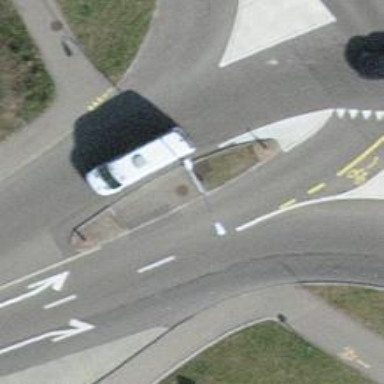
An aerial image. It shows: Secondary road with asphalt surface. There is designated lane for cyclists on the left side.